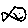
Label: fish